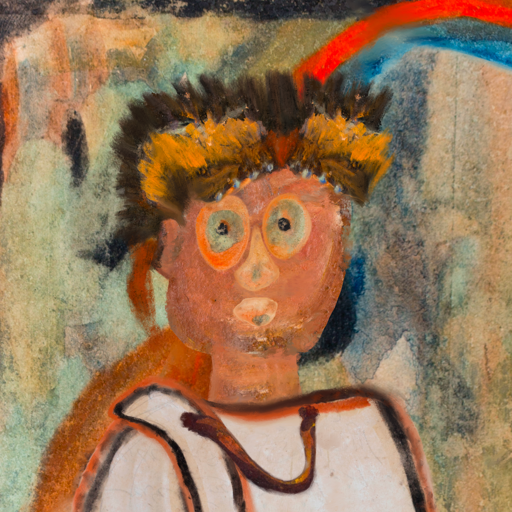
Background: Childish, Head And Neck Front: Boggyland, Face Front: Childish, Bust: Roy_Bahadur, Hair Front: Blank, Head Accessory: Gypsy_Queen, Second Necklace: Comrade, Necklace: Blank, Baby: Blank